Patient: sex M, age 43
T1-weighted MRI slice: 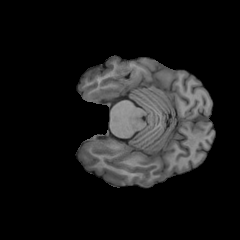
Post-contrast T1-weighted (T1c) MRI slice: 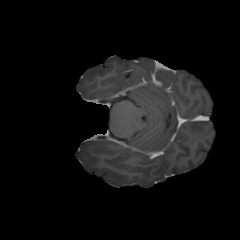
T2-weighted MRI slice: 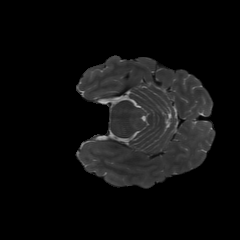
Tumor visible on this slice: no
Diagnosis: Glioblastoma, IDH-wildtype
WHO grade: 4